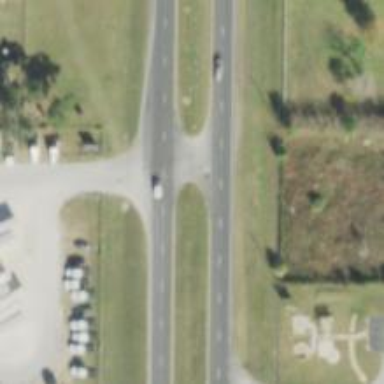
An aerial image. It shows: Asphalt trunk link road.